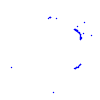
Particle: proton